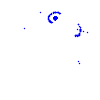
Particle: electron